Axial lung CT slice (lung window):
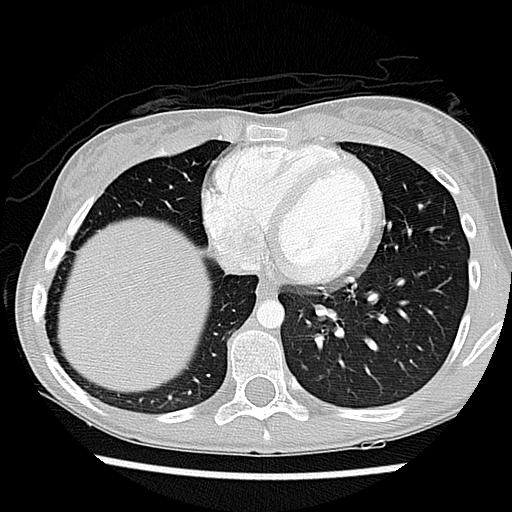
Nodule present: no